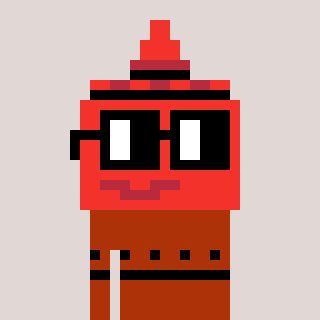
a pixel art character with square black glasses, a ketchup-shaped head and a hotbrown-colored body on a warm background